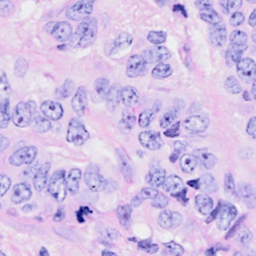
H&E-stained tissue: Breast